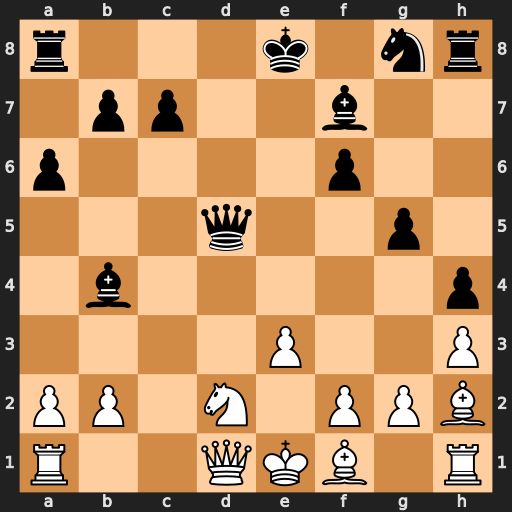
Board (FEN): r3k1nr/1pp2b2/p4p2/3q2p1/1b5p/4P2P/PP1N1PPB/R2QKB1R
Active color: w
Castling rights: KQkq
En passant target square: -
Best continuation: Qa4+ Kf8 Qxb4+